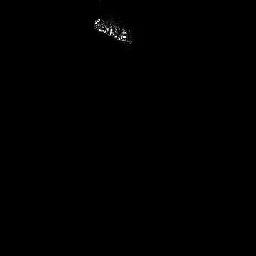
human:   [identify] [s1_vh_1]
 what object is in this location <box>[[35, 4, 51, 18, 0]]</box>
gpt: <ref>1 medium ship at the top</ref>